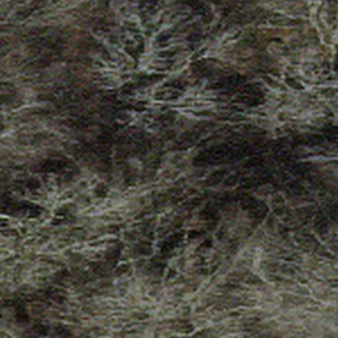
Label: other